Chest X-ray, PA view. Patient: 42 years old, sex M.
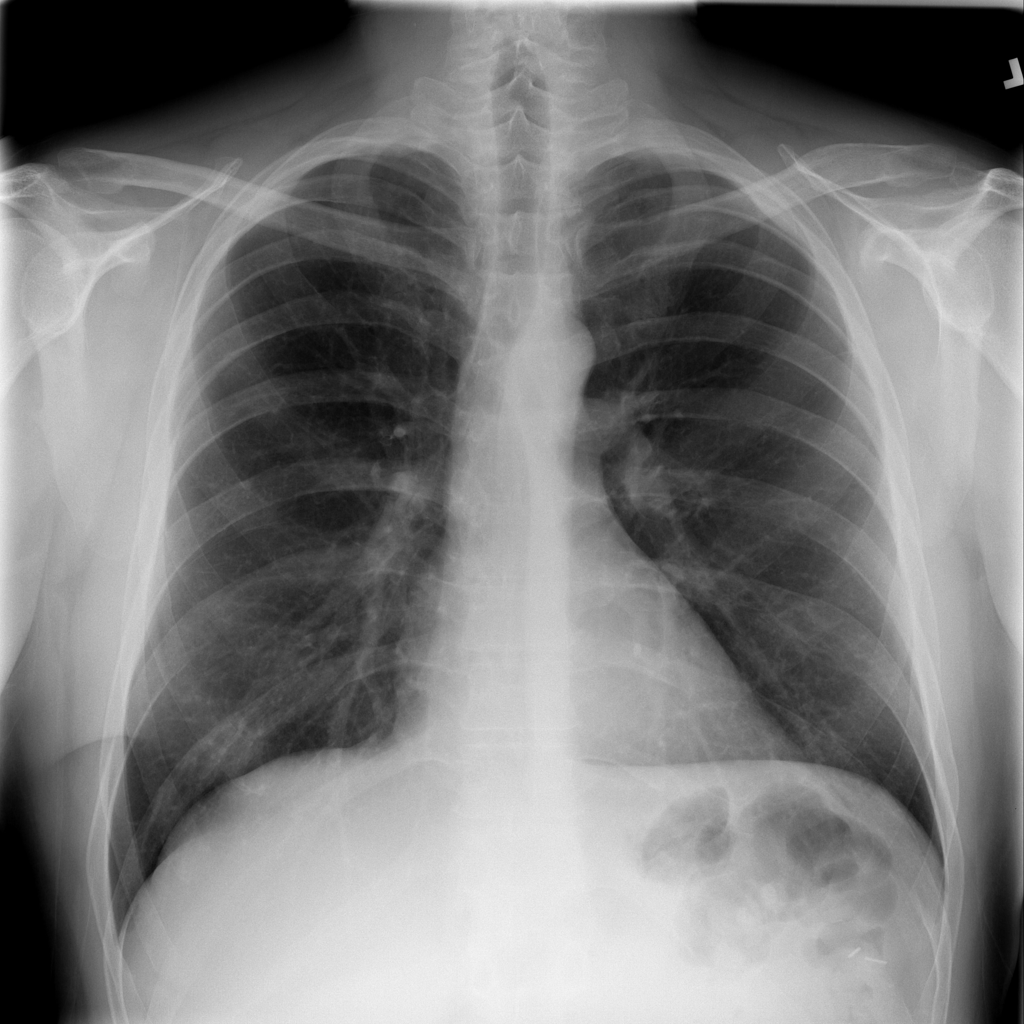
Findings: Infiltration